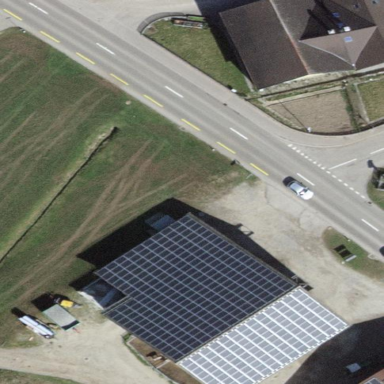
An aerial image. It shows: Solar power generator using photovoltaic panels.